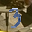
Label: 3